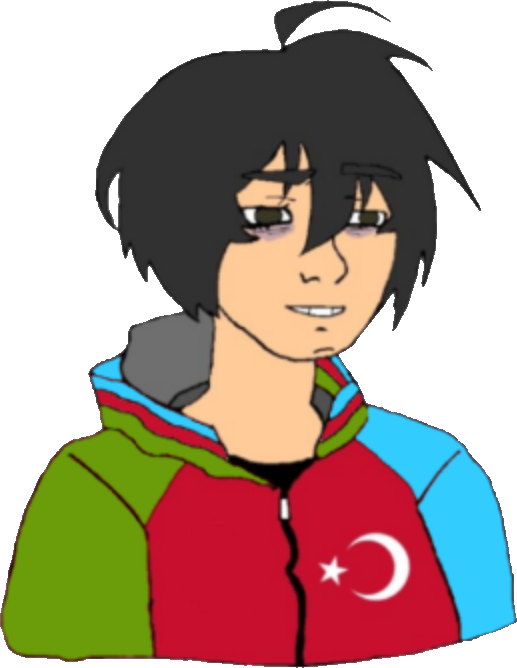
Label: 5_Twinkjak